Field crop: maize
Growth stage: 2
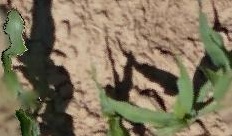
Species: maize